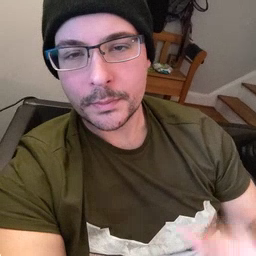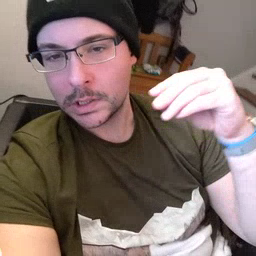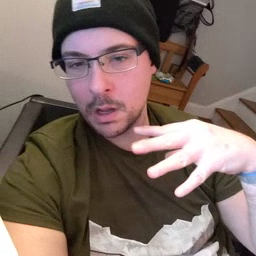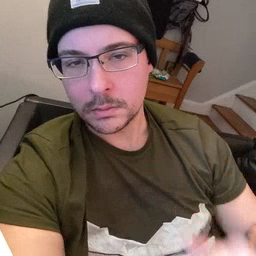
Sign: sun